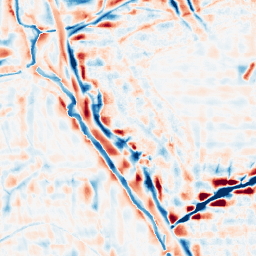
Category: wavelet
Decomposition family: wavelet_reverse_biorthogonal
Decomposition parameters: wavelet: rbio1.3
level: 4
Upsampling method: cubic_catmull_rom
Upsampling parameters: scale: 2
Upsampling scale: 2